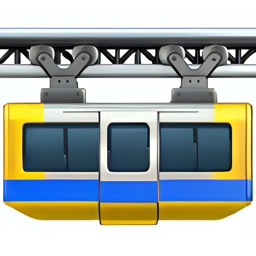
Name: suspension railway
Emoji: 🚟
Group: Travel & Places
Sub-group: transport-air